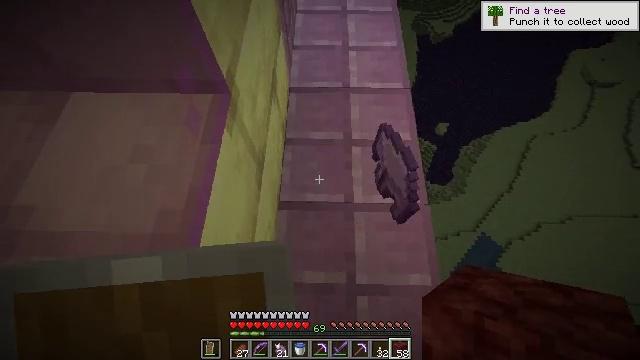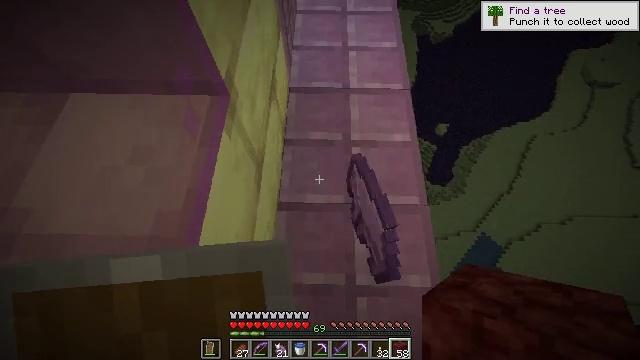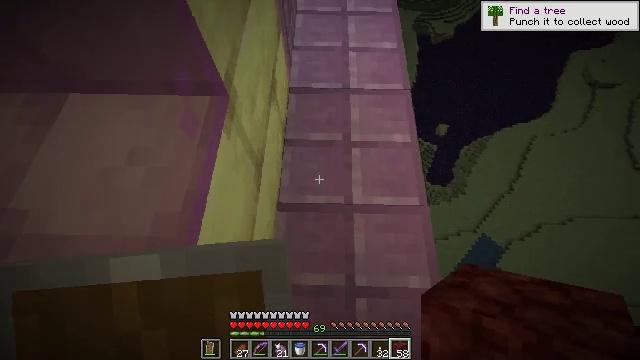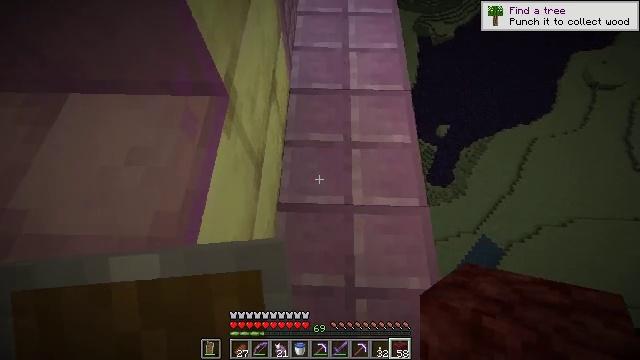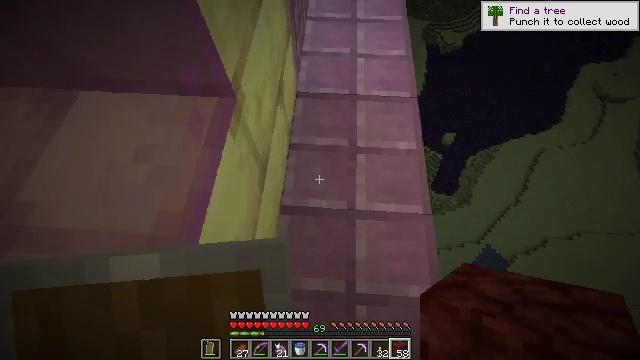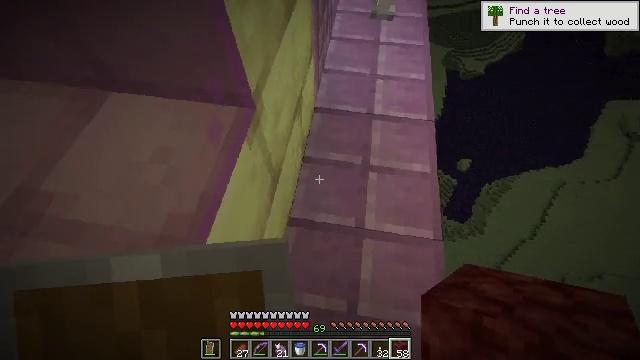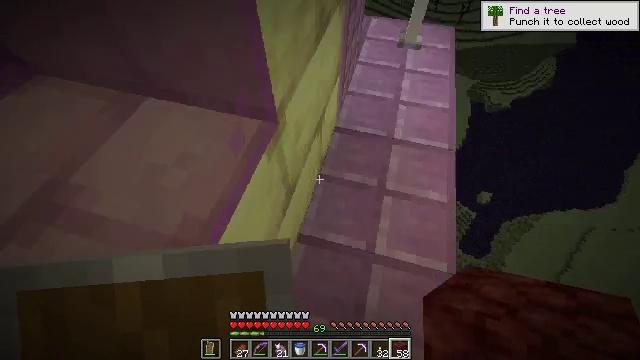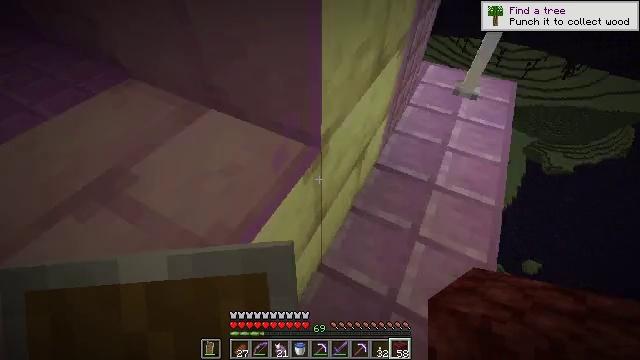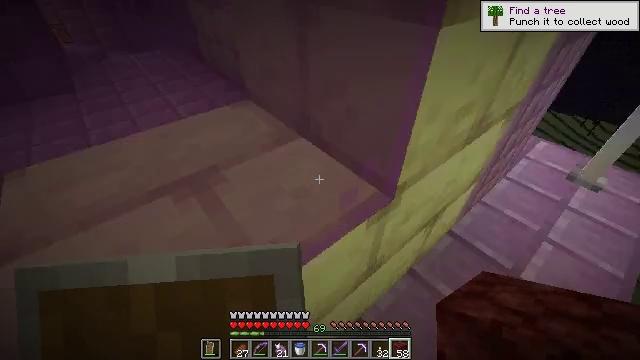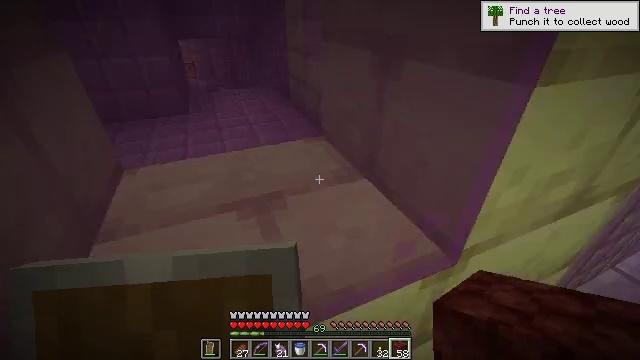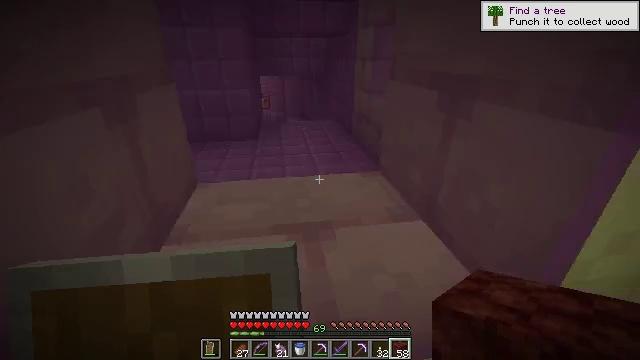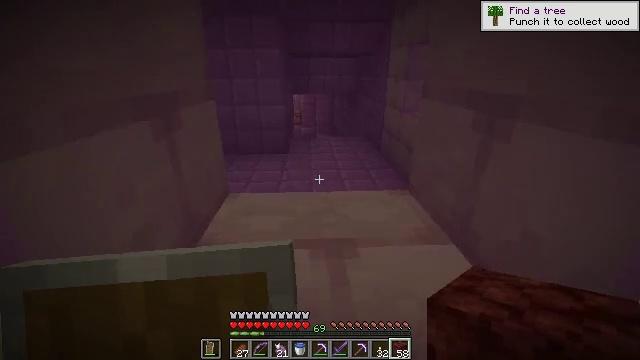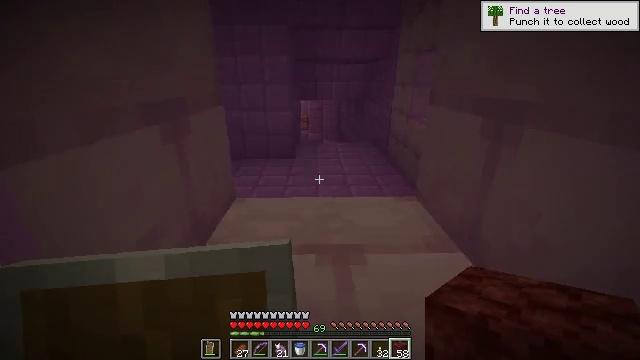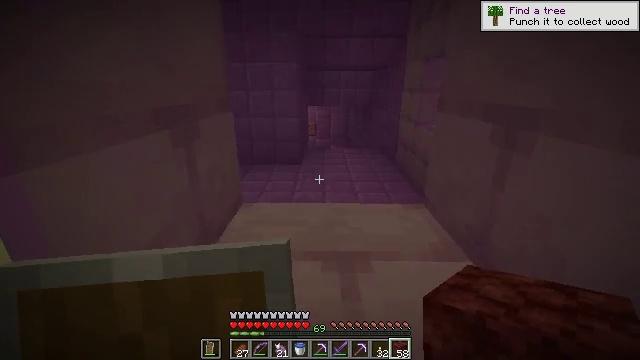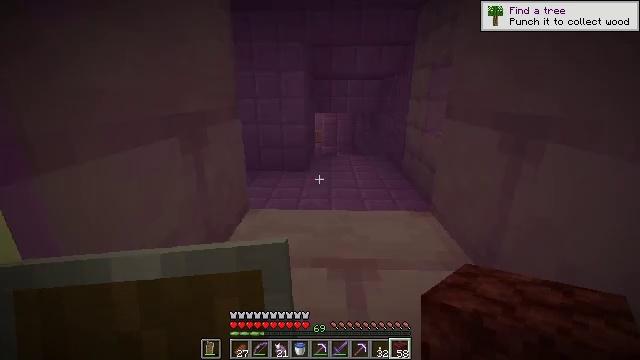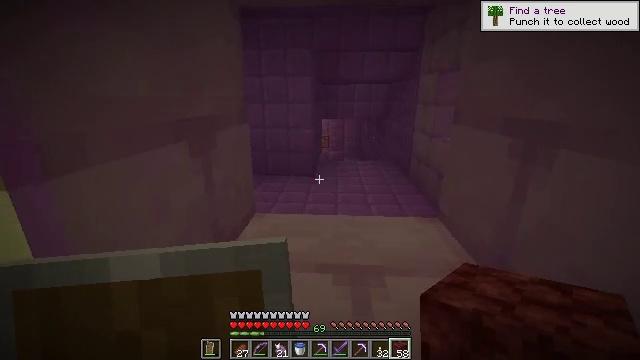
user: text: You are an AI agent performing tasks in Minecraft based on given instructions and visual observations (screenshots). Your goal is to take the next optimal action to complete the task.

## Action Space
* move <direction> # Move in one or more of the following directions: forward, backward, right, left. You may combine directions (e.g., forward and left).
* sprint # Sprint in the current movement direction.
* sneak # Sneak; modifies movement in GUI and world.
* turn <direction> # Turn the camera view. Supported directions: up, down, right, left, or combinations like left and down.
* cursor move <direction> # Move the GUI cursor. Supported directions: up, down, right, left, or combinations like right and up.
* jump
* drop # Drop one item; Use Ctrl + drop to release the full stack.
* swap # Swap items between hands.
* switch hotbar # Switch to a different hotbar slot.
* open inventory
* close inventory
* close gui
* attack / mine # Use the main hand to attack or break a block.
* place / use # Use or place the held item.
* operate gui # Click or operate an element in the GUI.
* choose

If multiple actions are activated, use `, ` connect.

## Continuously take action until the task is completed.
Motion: motion action
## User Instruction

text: Mine end stone bricks.
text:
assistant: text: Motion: no_op
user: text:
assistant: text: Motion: no_op
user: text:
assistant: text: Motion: no_op
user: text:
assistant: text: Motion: turn left
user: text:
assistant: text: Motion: turn left and up
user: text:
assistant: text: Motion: turn left and up
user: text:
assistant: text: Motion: turn left and up
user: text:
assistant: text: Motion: turn left and up
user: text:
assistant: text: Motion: turn left and up
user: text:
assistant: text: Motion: turn left and up
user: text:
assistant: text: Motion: turn left and up
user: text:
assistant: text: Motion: turn left and up
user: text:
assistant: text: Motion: turn left and up
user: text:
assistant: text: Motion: turn left and up
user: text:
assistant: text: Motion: turn left and up
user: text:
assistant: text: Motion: no_op
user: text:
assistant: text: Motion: no_op
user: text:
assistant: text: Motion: no_op
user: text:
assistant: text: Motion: no_op
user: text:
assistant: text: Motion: no_op
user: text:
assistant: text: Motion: no_op
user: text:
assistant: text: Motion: no_op
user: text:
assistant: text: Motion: no_op
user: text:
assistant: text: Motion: no_op
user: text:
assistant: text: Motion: no_op
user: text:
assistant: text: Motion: move left
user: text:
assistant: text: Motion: move left
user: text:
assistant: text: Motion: move left
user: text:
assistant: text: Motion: move left
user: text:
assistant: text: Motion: move left